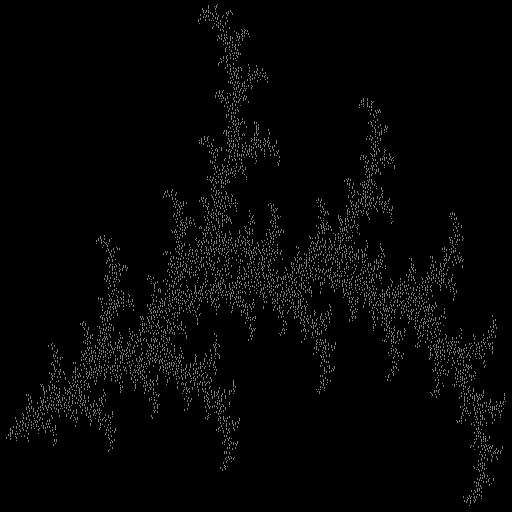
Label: branch